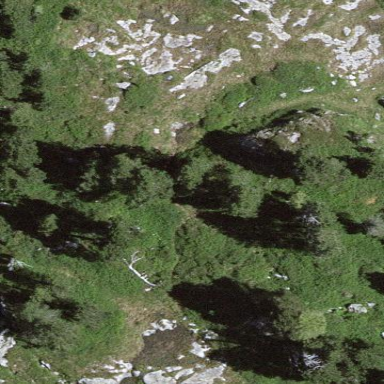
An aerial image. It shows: Patch of scrub vegetation.